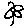
Label: flower